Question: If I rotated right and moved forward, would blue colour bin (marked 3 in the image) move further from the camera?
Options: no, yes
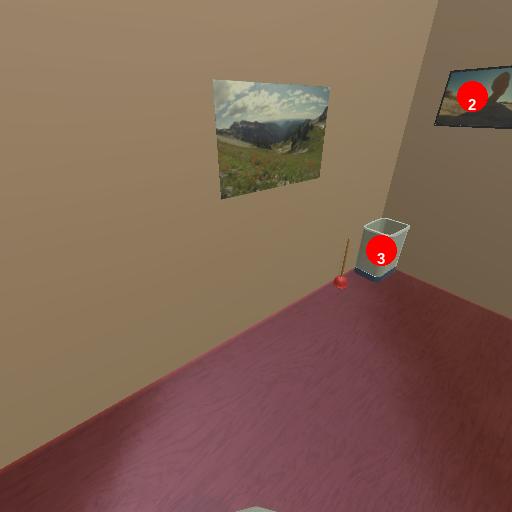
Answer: no